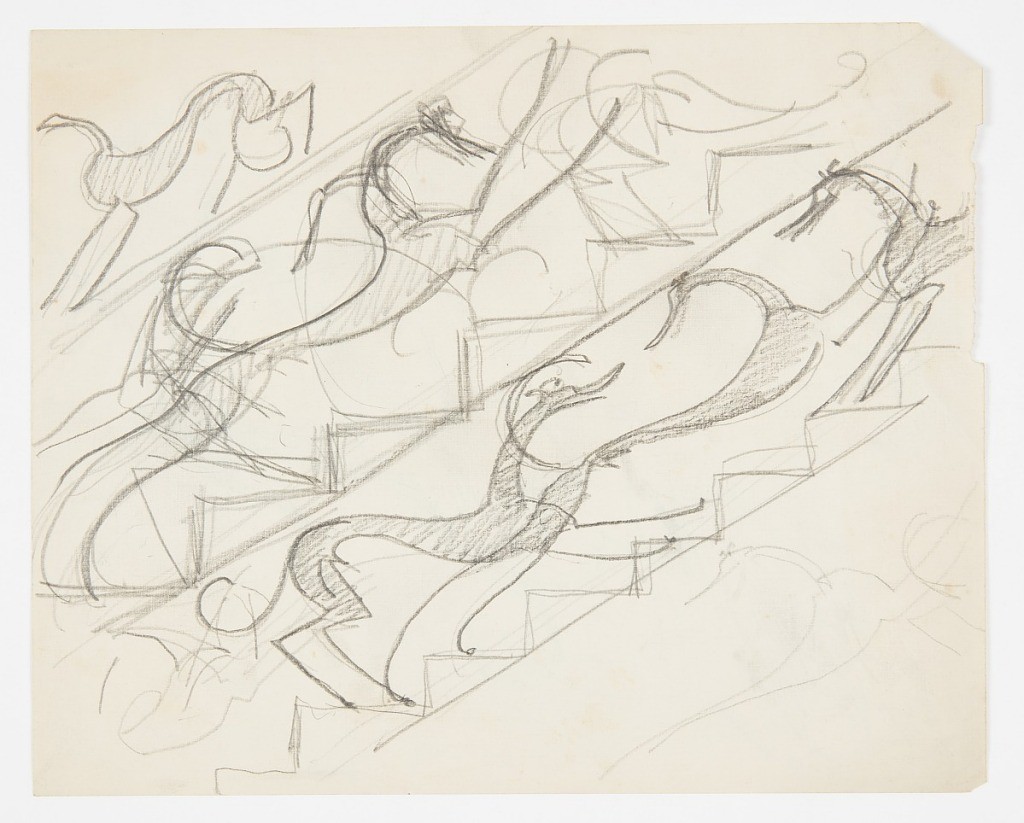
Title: Design for Railings, Hounds
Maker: William Hunt Diederich, American, b. Hungary, 1884–1953
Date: ca. 1920
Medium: Graphite on paper; verso: graphite
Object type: Drawing
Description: Designs for stair railings featuring figures of hounds, their bodies overlapping and elongated. Verso: the central drawing shown in reverse, traced from the recto and rendered in a much looser hand.